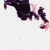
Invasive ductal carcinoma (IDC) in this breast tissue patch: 0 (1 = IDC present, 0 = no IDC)